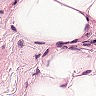
Metastatic tissue present: no